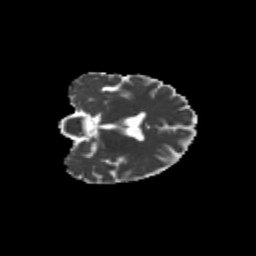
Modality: MD
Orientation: coronal
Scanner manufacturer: siemens
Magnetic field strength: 3 T
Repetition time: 9.2 s
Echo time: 0.084 s